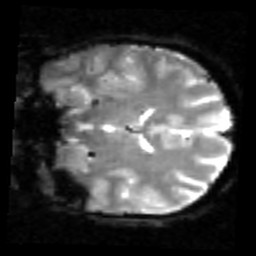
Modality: inplaneT2
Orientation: coronal
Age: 21
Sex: male